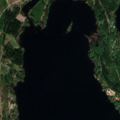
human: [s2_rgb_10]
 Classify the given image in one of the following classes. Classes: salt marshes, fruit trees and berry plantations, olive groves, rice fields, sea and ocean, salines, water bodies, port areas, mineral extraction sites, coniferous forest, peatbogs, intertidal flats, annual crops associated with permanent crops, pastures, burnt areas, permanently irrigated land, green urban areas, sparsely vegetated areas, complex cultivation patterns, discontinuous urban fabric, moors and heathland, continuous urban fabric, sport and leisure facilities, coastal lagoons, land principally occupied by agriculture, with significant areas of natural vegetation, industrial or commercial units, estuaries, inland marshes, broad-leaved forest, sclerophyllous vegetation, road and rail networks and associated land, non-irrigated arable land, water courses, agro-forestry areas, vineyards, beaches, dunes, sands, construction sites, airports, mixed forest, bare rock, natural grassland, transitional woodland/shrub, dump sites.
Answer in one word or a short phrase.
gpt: land principally occupied by agriculture, with significant areas of natural vegetation, mixed forest, water bodies